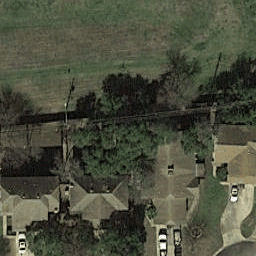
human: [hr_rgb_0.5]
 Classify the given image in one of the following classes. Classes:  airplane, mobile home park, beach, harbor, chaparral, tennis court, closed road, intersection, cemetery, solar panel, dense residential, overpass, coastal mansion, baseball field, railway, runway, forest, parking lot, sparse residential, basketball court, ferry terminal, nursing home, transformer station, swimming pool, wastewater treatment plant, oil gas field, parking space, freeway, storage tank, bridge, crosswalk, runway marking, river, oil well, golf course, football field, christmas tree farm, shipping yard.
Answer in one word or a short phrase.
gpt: sparse residential